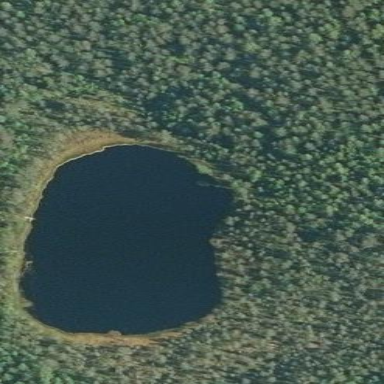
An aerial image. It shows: Serene pond surrounded by nature.